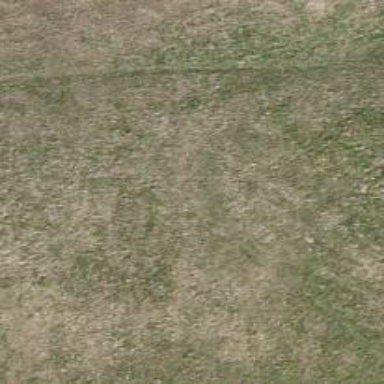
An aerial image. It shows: Ground path.